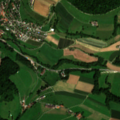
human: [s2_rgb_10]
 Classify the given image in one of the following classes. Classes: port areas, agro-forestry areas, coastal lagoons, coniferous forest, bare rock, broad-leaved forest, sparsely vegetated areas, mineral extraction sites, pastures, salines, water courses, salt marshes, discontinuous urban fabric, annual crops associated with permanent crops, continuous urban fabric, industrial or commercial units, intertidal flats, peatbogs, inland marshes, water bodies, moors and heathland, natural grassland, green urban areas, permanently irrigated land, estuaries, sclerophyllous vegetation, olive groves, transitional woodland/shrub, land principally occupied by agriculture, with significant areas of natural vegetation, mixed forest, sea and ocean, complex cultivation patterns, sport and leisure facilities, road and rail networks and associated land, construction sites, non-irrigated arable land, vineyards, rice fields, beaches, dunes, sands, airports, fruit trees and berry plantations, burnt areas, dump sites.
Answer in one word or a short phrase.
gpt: discontinuous urban fabric, non-irrigated arable land, broad-leaved forest, mixed forest